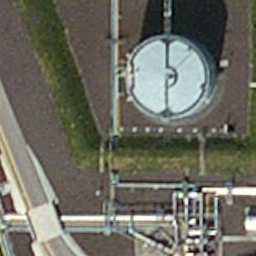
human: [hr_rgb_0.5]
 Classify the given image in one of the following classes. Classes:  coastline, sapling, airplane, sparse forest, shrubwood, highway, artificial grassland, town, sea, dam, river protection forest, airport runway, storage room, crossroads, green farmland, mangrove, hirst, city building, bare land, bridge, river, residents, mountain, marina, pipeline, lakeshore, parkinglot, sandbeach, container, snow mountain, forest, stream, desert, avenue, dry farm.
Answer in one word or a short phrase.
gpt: storage room